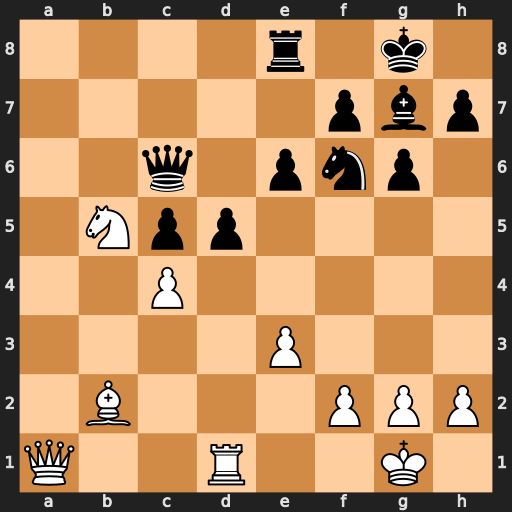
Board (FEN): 4r1k1/5pbp/2q1pnp1/1Npp4/2P5/4P3/1B3PPP/Q2R2K1
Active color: w
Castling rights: -
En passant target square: -
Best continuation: Bxf6 Bxf6 Qxf6